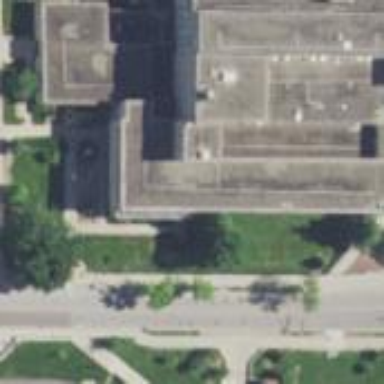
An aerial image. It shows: View of university building.